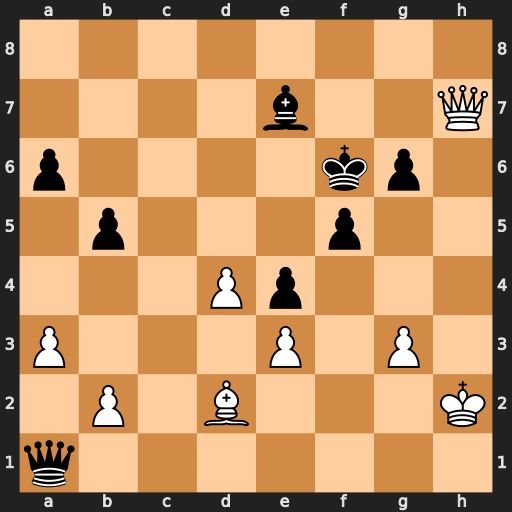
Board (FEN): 8/4b2Q/p4kp1/1p3p2/3Pp3/P3P1P1/1P1B3K/q7
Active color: w
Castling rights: -
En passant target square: -
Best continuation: d5 Qxb2 Qh8+ Kf7 Qxb2